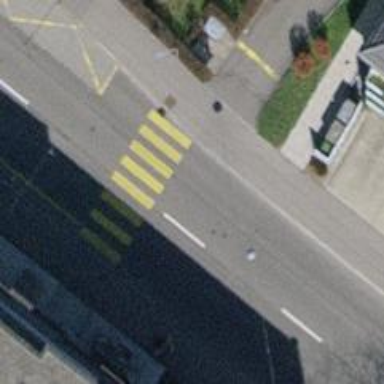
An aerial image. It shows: Uncontrolled zebra crossing on the road.